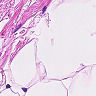
Metastatic tissue present: no